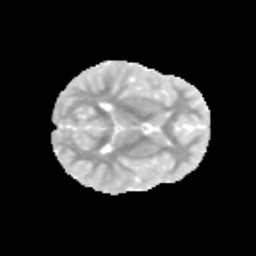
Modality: MD
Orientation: axial
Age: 10
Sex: male
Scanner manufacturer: siemens
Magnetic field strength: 3 T
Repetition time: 3.8 s
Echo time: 0.07 s